Question: I am trying put ads inside my blogger post & i want my data to wrap around the ads.I am using following code to make this happen.
Ex. Desired output.
.
'''
<div style='float:right;margin:50px 0px 0px 0px;'>
<!-- AD1 Code -->
</div>
<data:post.body/>
<div style='float:left;margin:0px 0px 50px 0px;'>
<!-- AD2 Code -->
</div>
'''
But i am not able to wrap the text around it & Second div sticks to the bottom without showing any data on the right side.
Is there any property which is left to be added apart from 'Float' and 'margin'.
'<data:post.body/>' is the tag which fetches every blogger post content. so the data for the post come automatically. This code has to be added in the template so that it works for every post. I can't hard code the Div tags inside every post so i need some method to arrange ads around my post.
I can put the 'div's with the specified properties at the starting or ending of the '<data:post.body/>' tag.
Thanks.
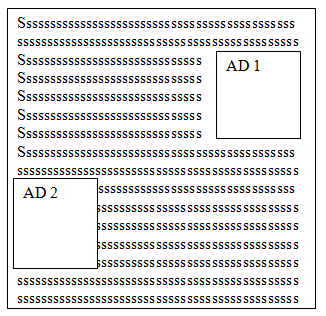
Answer: You can try this :
'''
<div style="text-align:justify">
<div
style="float:right;margin:5px;border:2px solid red;height:100px;width:100px">
Ad 1
</div>
Lorem ipsum dolor sit amet, consectetur adipiscing elit. Integer lobortis
ultrices felis, sed faucibus elit sollicitudin eu. Pellentesque habitant
morbi tristique senectus et netus et malesuada fames ac turpis egestas.
Etiam id mi a elit luctus tristique. Curabitur pharetra magna ac nisi
accumsan a consequat magna placerat. Aliquam erat volutpat. Integer id
felis ante, et malesuada leo. Duis scelerisque vulputate lorem, at
cursus eros rutrum pulvinar.
Nunc tempus ultricies varius. Suspendisse interdum imperdiet enim, quis
aliquam sapien pulvinar in. Morbi vulputate euismod elit, ut ultricies
lectus dignissim at. Venenatis ullamcorper purus at consequat. Integer
ultricies, quam vitae fringilla venenatis, urna felis tincidunt turpis,
quis volutpat nisi felis tincidunt turpis. Proin at metus sit amet augue
convallis laoreet. Etiam viverra mollis ornare.
Vestibulum ante ipsum primis in faucibus orci luctus et ultrices posuere
cubilia Curae; Pellentesque libero lectus, laoreet quis consectetur sit
amet, laoreet vel. Suspendisse commodo fringilla facilisis. Nam viverra
laoreet lorem, at molestie vestibulum non.
<div
style="float:left;margin:5px;border:2px solid red;height:100px;width:100px">
Ad 2
</div>
Etiam ut nulla justo. Quisque dignissim ultrices faucibus. Maecenas volutpat,
eros nec rutrum eleifend, enim dolor gravida nulla, quis vestibulum neque
dolor vel purus. Etiam imperdiet mollis magna, eget interdum eros tincidunt
quis.
Sed a ligula metus, ac ornare elit. Cum sociis natoque penatibus et magnis dis
parturient montes, nascetur ridiculus mus. Suspendisse sit amet lacus felis.
Phasellus ultrices facilisis interdum. Morbi dapibus turpis a nisl mollis in
hendrerit quam luctus. Cras eleifend mauris eu lectus viverra ullamcorper.
In sed erat et lacus dapibus fermentum. Donec bibendum, eros ac convallis
fermentum, dolor justo tincidunt risus, vitae lacinia lorem risus eu ipsum.
Morbi fringilla ante ut ipsum blandit vehicula.
</div>
'''
Preview : <URL>